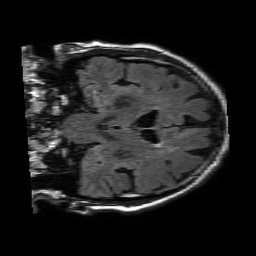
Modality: FLAIR
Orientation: coronal
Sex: male
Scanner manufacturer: philips
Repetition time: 11 s
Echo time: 0.125 s